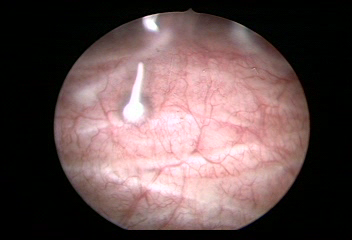
Modality: WLC
Class: Normal mucosa
Bladder cancer association: No